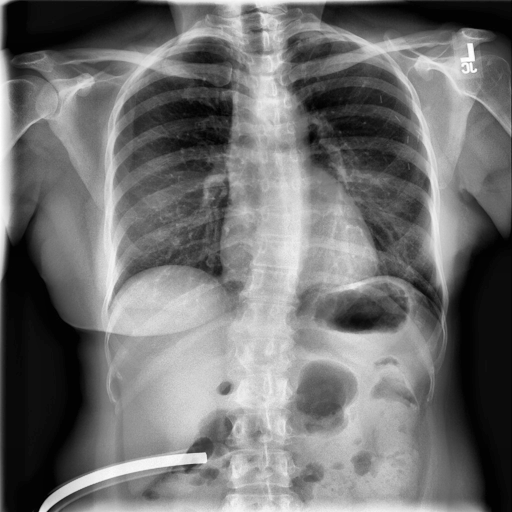
Finding: NORMAL